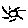
Label: sun